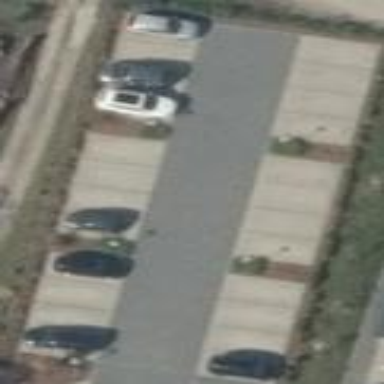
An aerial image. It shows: Parking area with paving stones surface.